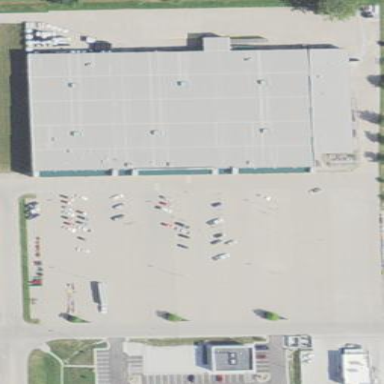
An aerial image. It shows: Parking area.